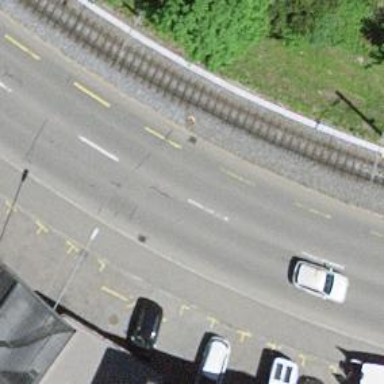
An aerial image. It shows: Secondary road with asphalt surface and dedicated cycle lane on the left.